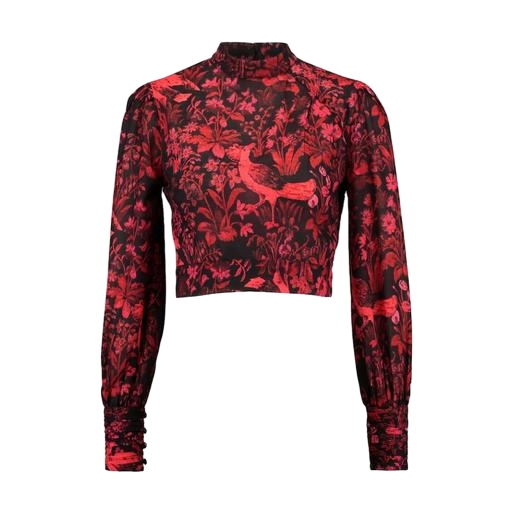
red floral-print top, red floral-print cropped tee, red jacquard mock-neck top only macy, white background